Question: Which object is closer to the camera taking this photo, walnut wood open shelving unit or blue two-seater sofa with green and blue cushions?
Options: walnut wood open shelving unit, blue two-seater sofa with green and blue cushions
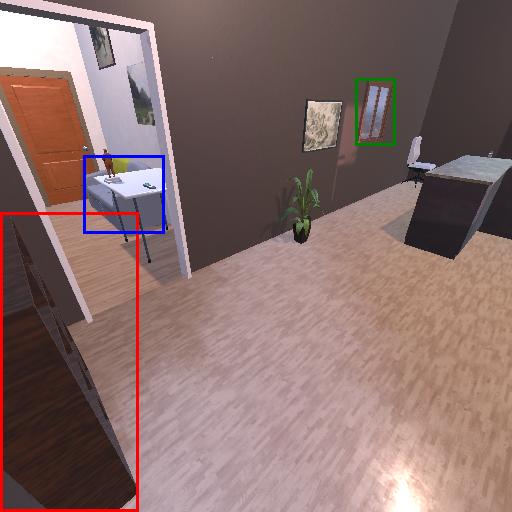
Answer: walnut wood open shelving unit